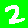
Digit: 2